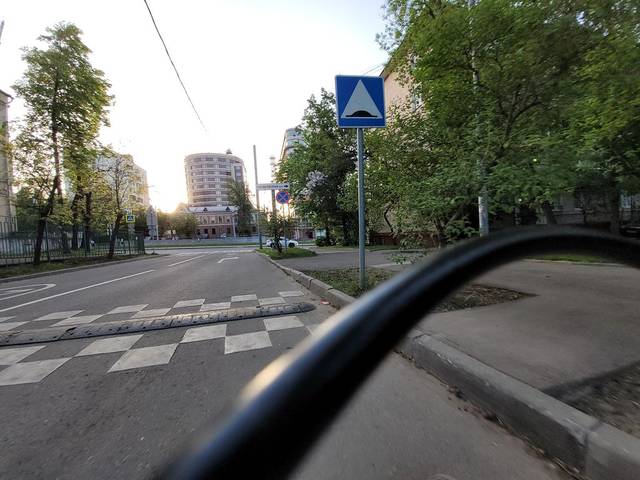
Region: Russia
Coordinates: 55.783, 37.675